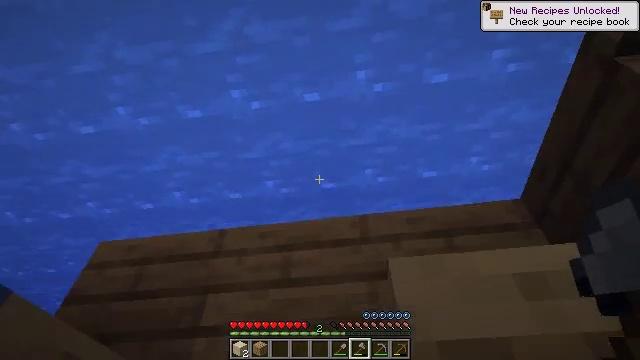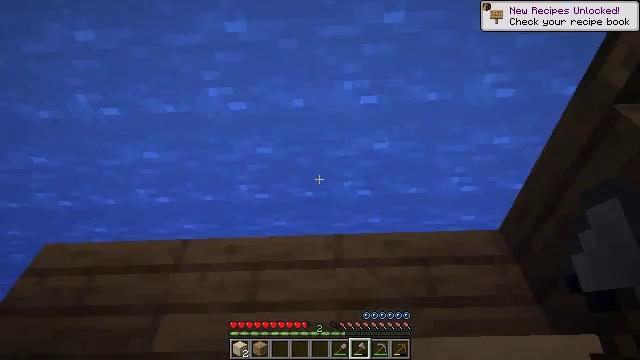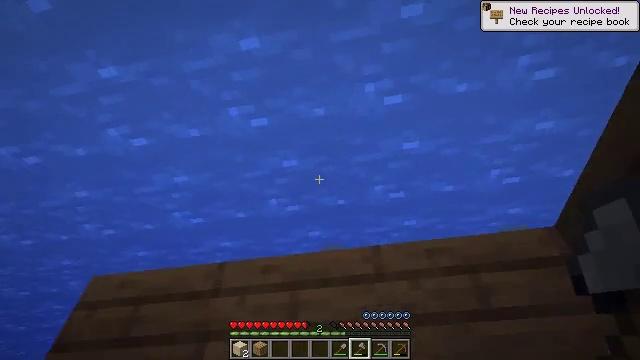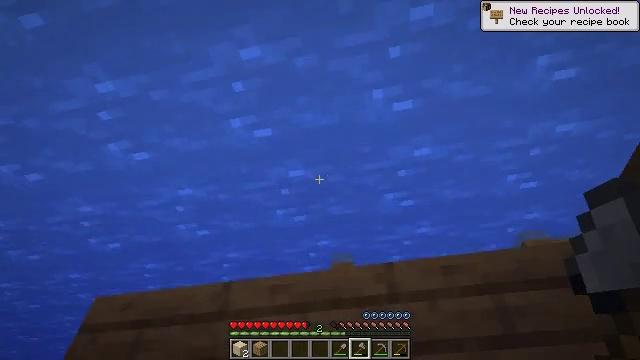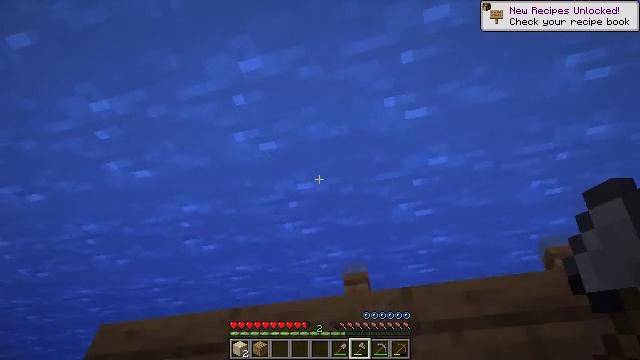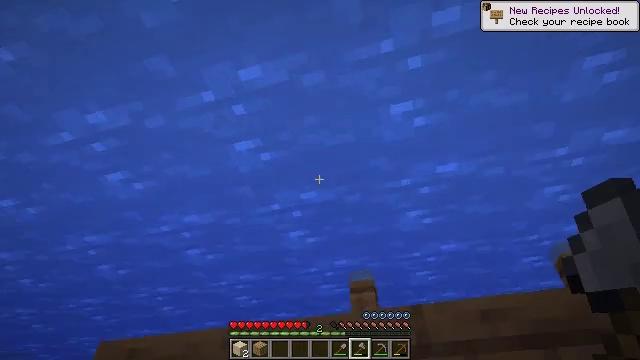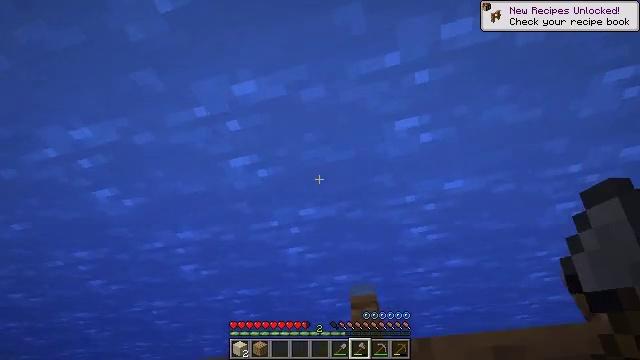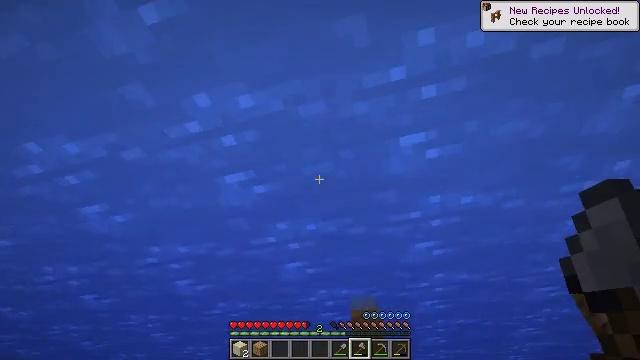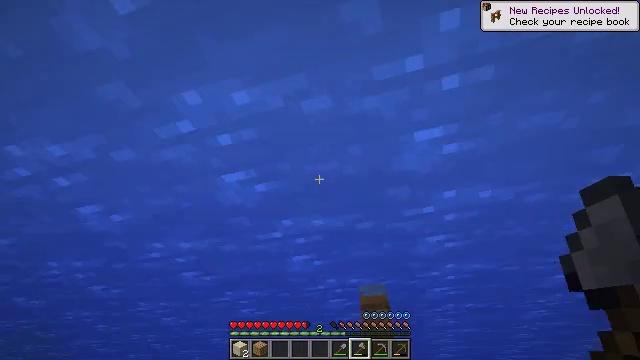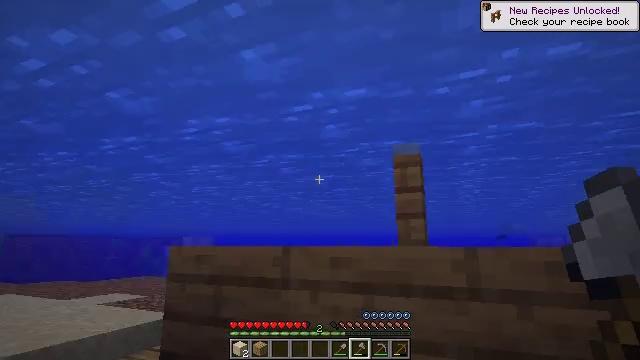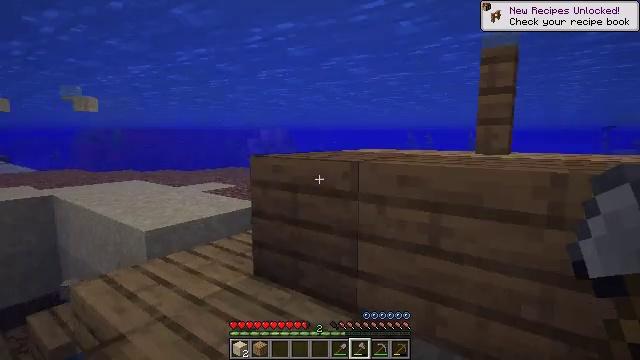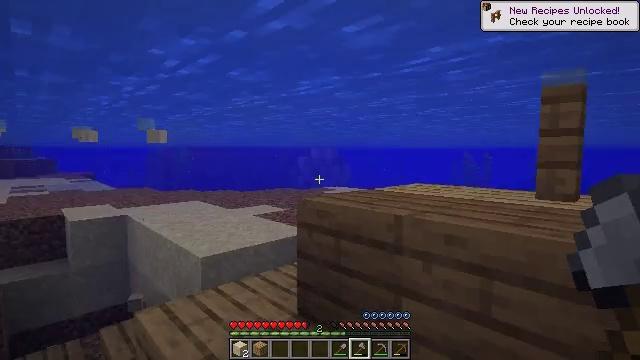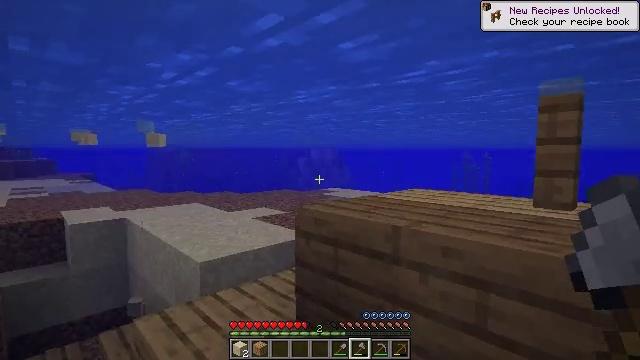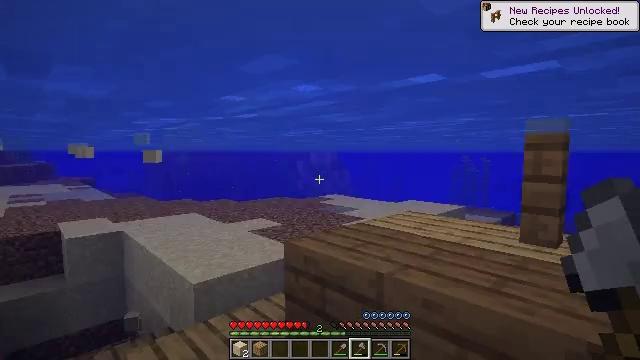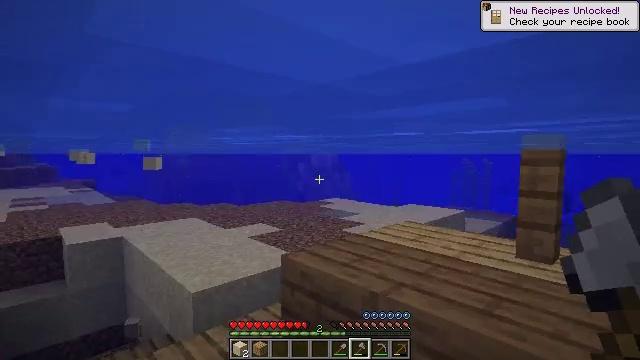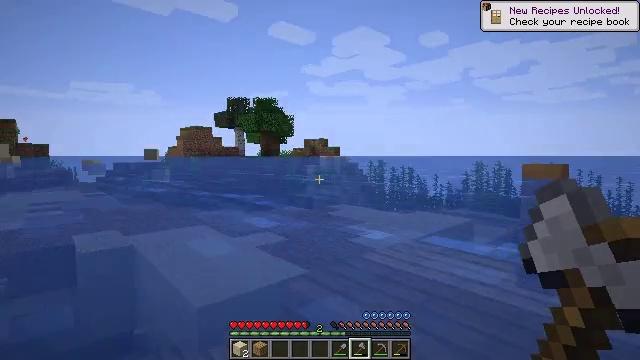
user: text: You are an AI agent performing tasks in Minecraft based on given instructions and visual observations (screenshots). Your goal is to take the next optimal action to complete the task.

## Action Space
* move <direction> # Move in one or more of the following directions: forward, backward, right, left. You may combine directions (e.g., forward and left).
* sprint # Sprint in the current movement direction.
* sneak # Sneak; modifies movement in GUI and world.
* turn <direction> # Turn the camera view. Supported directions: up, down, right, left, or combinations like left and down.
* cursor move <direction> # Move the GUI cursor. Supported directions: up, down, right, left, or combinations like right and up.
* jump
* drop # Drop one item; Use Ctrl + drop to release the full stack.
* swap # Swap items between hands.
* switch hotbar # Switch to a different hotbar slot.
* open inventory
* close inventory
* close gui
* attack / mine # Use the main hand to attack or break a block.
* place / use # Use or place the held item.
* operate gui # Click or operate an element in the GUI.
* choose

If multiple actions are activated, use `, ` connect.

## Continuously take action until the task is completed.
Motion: motion action
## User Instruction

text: Break the sand block.
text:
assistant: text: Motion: turn right, jump
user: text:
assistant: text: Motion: turn left, jump
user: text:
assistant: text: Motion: turn left, jump
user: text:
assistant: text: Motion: turn left, jump
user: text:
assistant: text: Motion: turn left, jump
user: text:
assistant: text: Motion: jump
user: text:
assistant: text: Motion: jump
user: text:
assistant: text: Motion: turn left and down, jump
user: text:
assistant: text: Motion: turn left and down, jump
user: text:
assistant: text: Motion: move right, turn left and down, jump
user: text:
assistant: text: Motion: move right, turn left and up, jump
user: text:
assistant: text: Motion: move right, jump
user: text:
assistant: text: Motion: move right, jump
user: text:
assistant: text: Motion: move right, jump
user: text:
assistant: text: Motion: move right, turn left, jump
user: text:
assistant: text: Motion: move right, turn down, jump
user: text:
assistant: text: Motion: move right, turn down, jump
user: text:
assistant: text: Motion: move right, turn down, jump
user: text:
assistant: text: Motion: move right, turn left and down, jump
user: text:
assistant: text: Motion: move right, turn left and down, jump
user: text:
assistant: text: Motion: move right, turn left and down, jump
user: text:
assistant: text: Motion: move right, turn left, jump
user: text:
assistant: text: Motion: move right, jump
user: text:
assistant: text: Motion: move right, jump
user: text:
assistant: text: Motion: move right, jump
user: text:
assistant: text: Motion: move right, jump
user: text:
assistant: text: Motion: move right, turn right, jump
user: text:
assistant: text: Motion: move right, turn down, jump
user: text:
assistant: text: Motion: move right, jump
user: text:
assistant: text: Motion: move right, turn right and up, jump